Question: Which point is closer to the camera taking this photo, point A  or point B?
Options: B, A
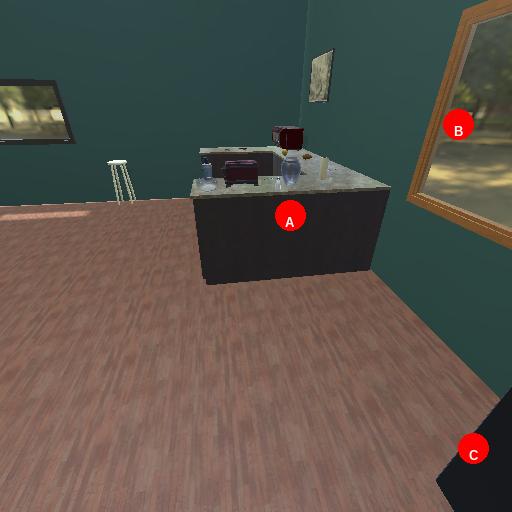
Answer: B